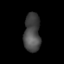
Tissue: lung
Cell type: Epithelial cells
Senescence score: 0.1918
Nuclear area (px): 617
Mean DAPI intensity: 72.034